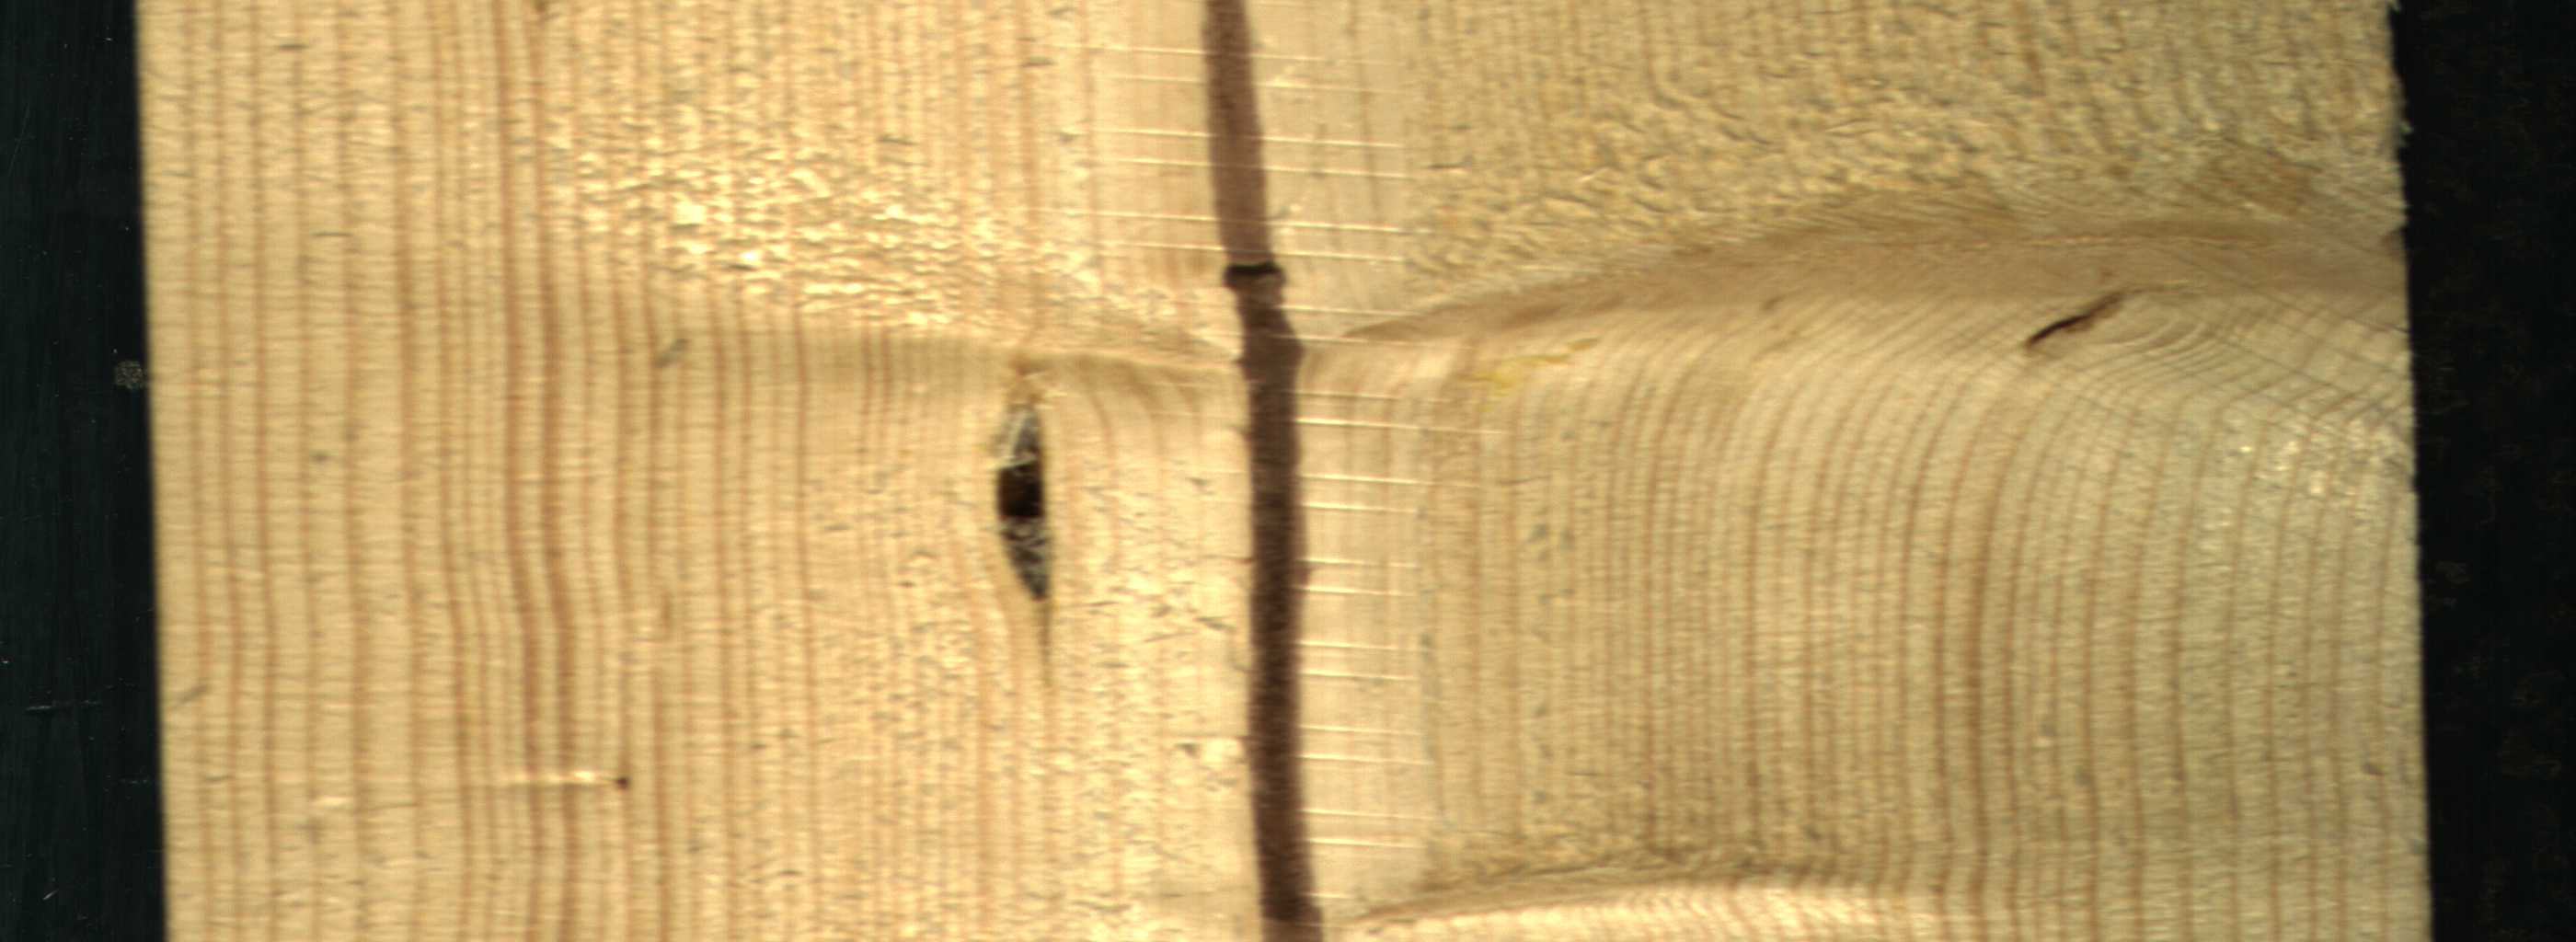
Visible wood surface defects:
Marrow
resin
resin
Live_Knot
Live_Knot